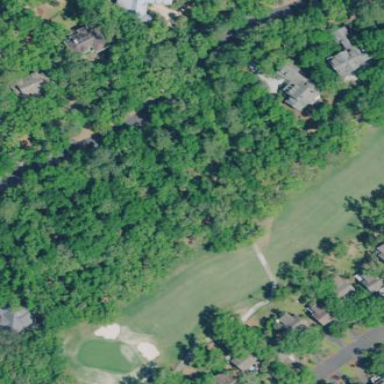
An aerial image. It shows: Scenic golf fairway.